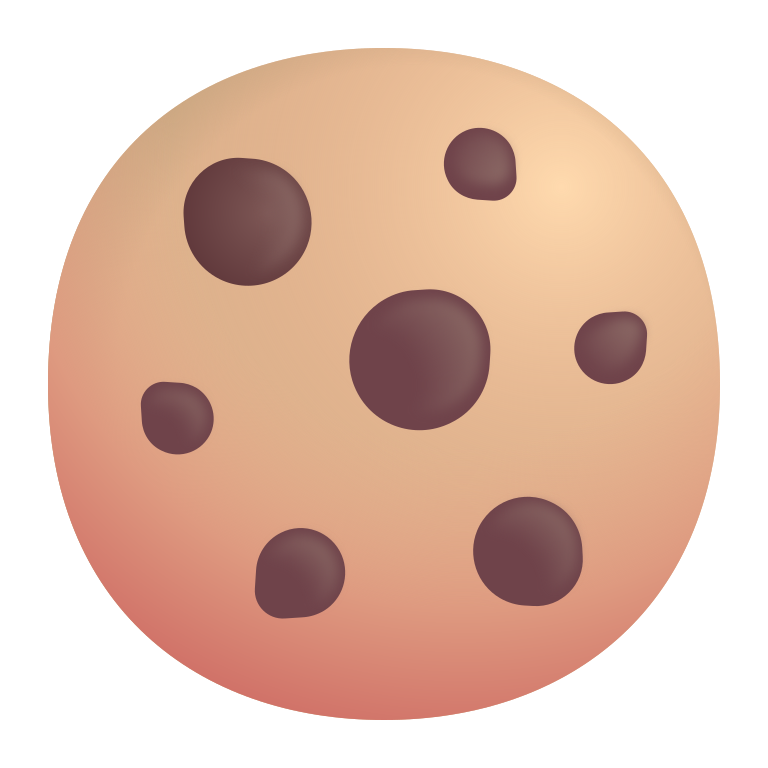
cookie color